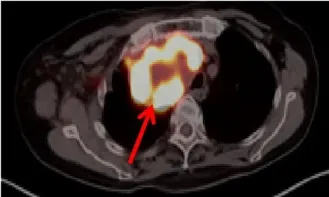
Tumor recurrence and metastasis region. , 7 weeks after surgery, positron emission tomography/computed tomography (PET-CT) revealed tumor recurrence, and ,metastasis, involving a huge mass shadow in the right-side area of the mediastinum (solid tumor, dmax = 70 mm * 44 mm), abnormal increase in FDG metabolism, SUVmax 28.
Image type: radiology (pet)